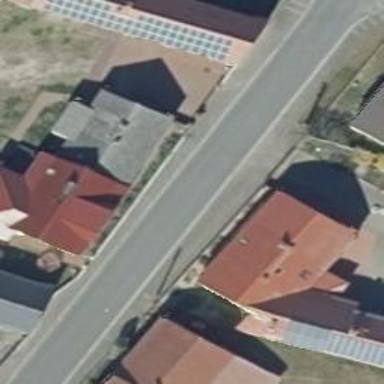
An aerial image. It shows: House with flat red roof. It has different building parts.